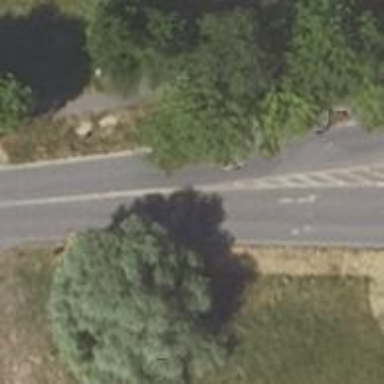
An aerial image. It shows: Tertiary road with asphalt surface.